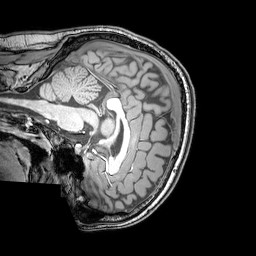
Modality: T1w
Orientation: sagittal
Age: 20
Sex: male
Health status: healthy
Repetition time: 0.081 s
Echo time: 0.037 s